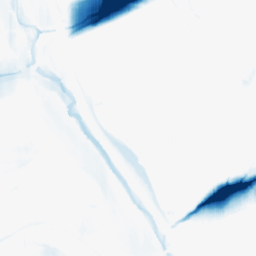
Category: morphological
Decomposition family: morphological_ellipse
Decomposition parameters: operation: closing
width: 50
height: 5
Upsampling method: regularized
Upsampling parameters: scale: 2
lambda_reg: 0.001
Upsampling scale: 2